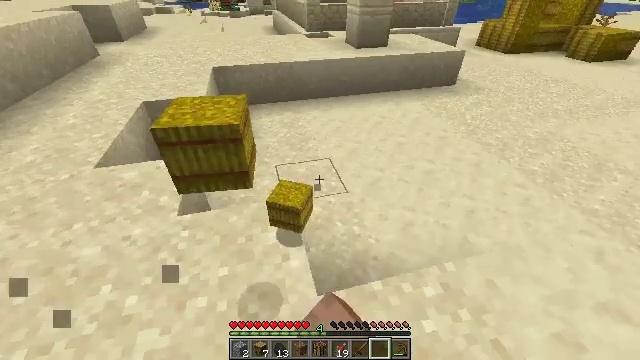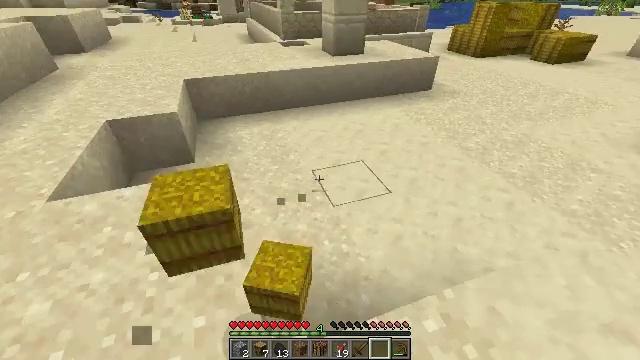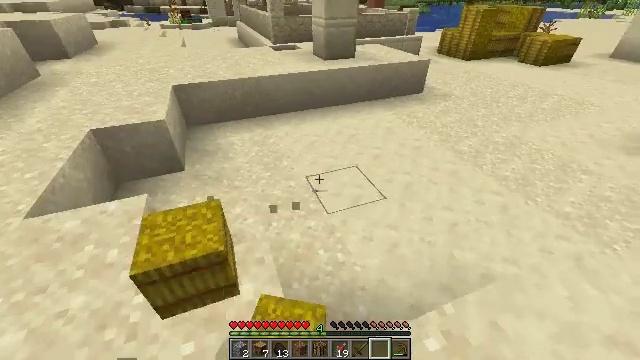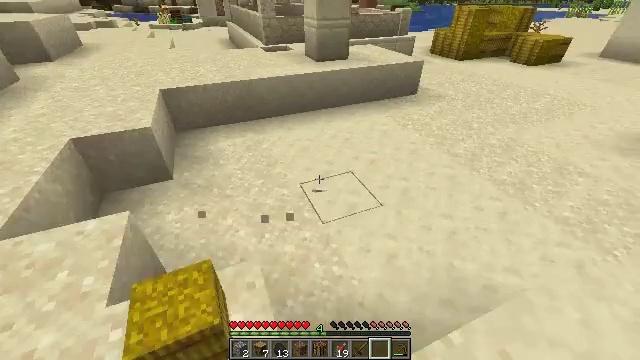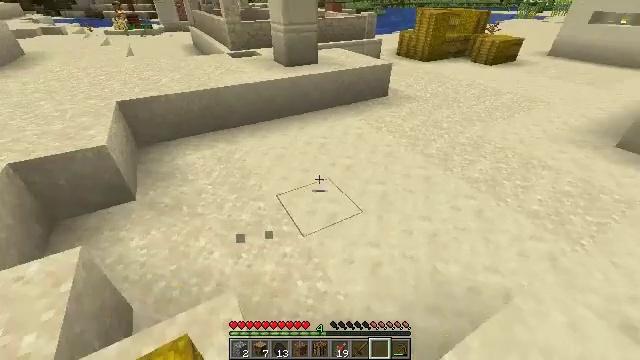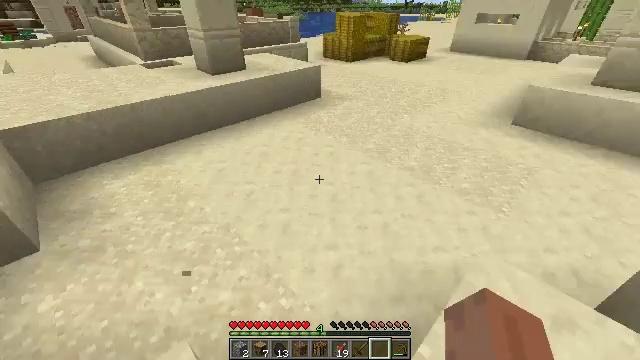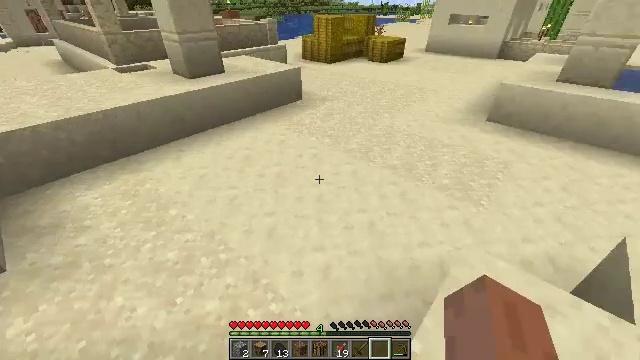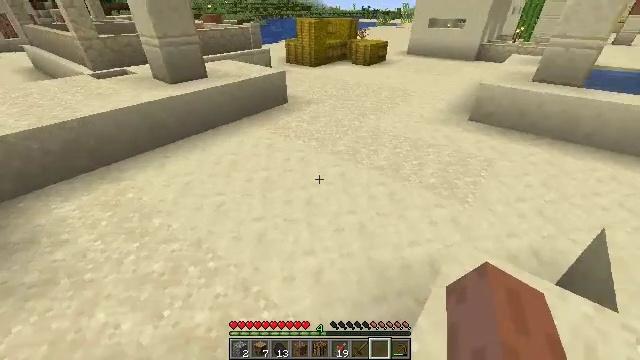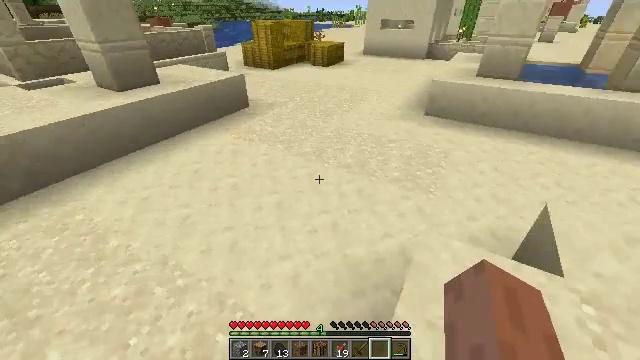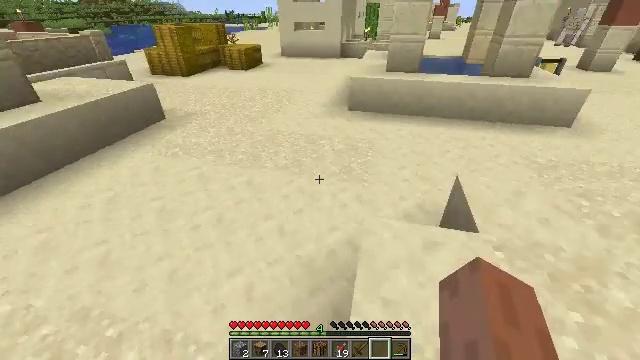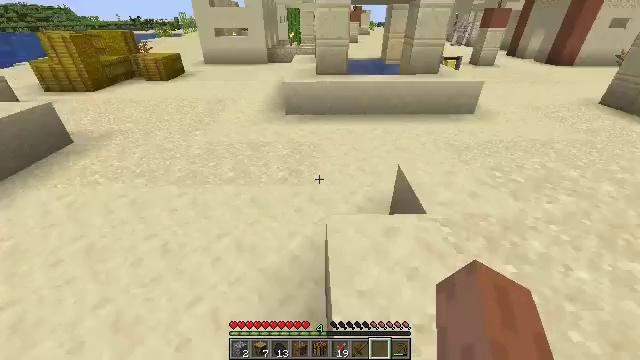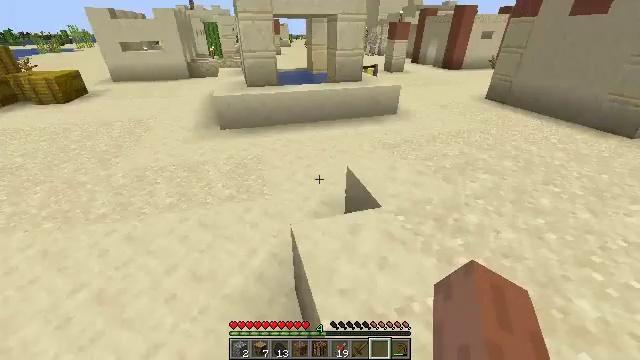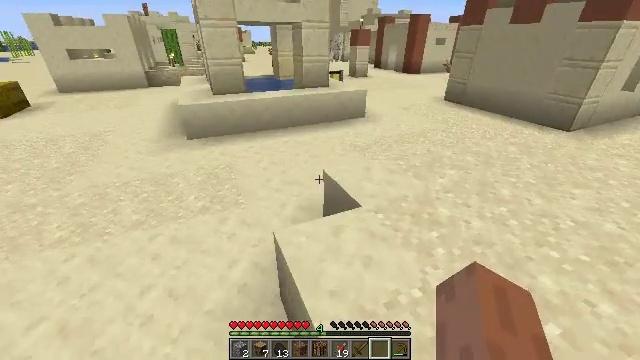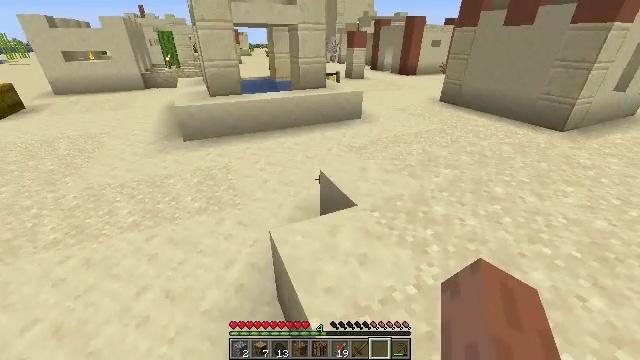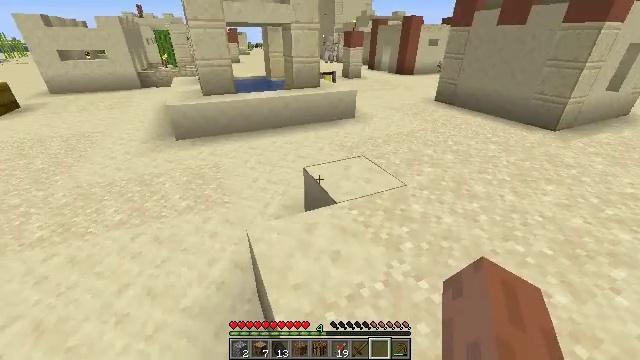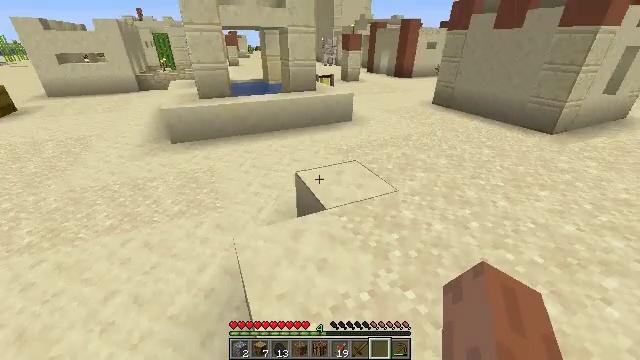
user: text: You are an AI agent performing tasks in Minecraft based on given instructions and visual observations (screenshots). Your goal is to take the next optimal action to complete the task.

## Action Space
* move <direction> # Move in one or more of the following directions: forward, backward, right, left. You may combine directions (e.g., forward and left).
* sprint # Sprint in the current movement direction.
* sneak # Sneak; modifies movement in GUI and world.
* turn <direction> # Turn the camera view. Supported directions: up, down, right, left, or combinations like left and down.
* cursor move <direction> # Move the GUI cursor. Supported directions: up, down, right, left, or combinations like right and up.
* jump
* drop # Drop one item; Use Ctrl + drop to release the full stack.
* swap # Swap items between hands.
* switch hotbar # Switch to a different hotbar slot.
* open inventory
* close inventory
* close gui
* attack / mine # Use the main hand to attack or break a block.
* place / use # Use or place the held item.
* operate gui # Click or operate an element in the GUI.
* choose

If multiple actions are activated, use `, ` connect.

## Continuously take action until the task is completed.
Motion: motion action
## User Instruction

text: Collect a hay block for crafting.
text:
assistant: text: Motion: move forward, turn right and up
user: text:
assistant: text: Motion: move forward, turn right
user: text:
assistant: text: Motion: move forward, turn right
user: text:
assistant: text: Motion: turn right
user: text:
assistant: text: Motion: turn right
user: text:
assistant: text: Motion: turn right
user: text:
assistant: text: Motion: turn right
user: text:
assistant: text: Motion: turn right
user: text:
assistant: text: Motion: move left, turn right
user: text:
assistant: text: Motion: move left, turn right
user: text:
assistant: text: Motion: move left, turn right and up
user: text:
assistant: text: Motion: move right, turn right and up
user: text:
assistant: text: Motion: move right
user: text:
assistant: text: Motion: move right
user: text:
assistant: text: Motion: move forward and move right
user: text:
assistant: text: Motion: move forward and move right
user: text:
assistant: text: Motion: move forward, turn left and up
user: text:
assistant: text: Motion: move forward, turn left and up
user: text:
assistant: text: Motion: move forward, turn left and up
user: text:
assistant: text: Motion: move forward, turn left
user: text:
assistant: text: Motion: move forward, turn left
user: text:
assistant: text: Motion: move forward, sprint, turn left and up
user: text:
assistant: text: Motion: move forward, sprint, turn left
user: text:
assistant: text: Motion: move forward, sprint
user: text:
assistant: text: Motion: move forward
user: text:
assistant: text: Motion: move forward
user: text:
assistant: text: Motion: move forward, jump
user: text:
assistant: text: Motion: move forward, turn up, jump
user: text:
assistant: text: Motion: move forward, jump
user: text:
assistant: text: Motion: move forward, jump